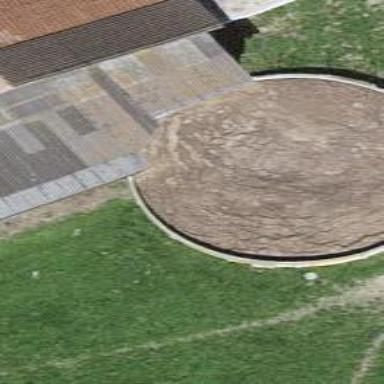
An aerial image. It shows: Storage tank that is man-made.